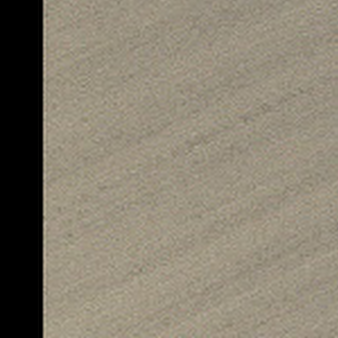
Label: other